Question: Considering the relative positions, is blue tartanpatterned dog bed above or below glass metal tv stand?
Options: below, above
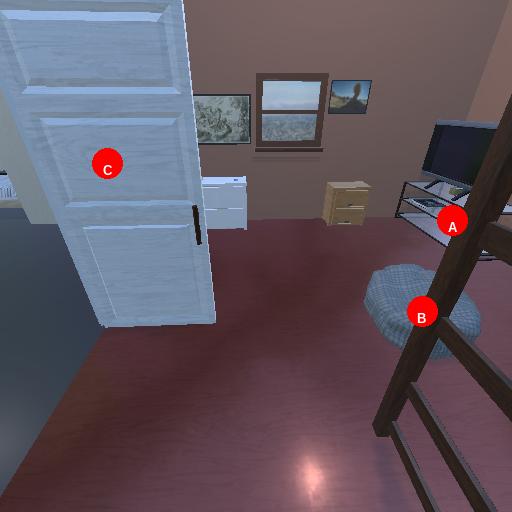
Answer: below